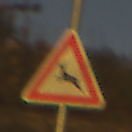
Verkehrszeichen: WildwechselRechts
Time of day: SunriseSunset
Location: Outdoor (RoadRail)
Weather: PartlyCloudy
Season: NotSpecified
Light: Natural